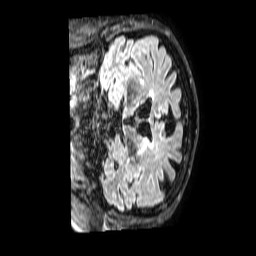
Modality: FLAIR
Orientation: coronal
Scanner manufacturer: philips
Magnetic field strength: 3 T
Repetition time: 4.8 s
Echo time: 0.2794 s